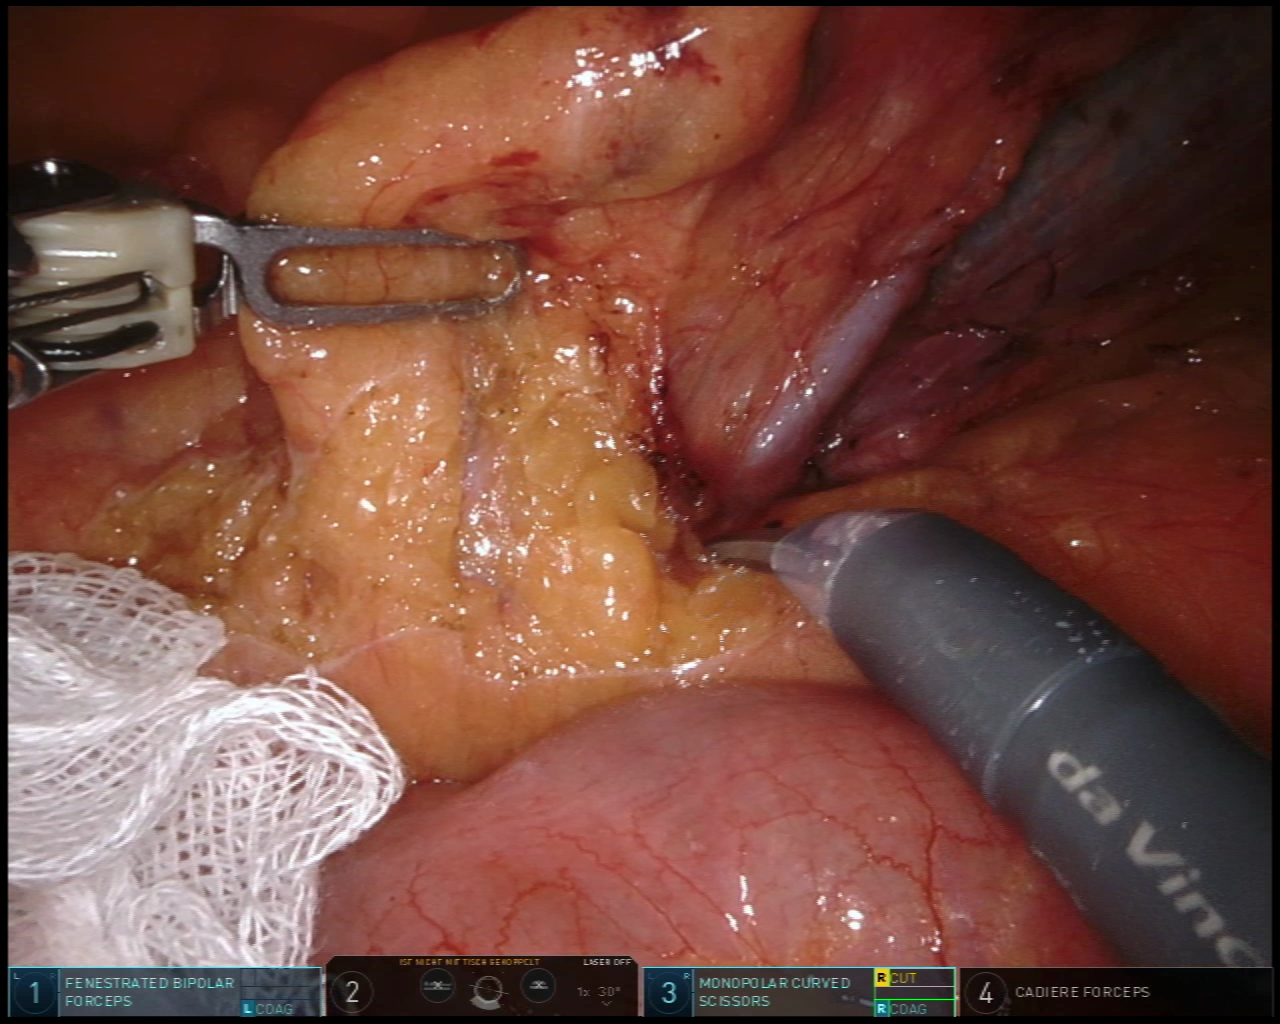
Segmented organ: ureter
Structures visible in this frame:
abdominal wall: no
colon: no
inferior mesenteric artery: no
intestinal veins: yes
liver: no
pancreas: no
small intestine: yes
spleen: no
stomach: no
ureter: yes
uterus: no
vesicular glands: no